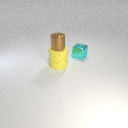
large yellow rubber cylinder below small brown metal cylinder